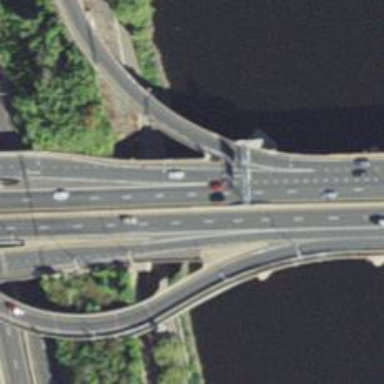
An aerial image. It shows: Bridge over motorway.